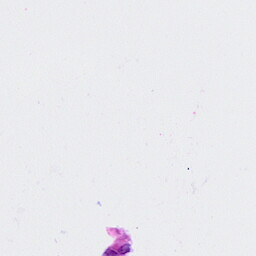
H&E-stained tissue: Cervix